Interaction volume radius: 5 \u00c5
Interaction volume height: 25 \u00c5
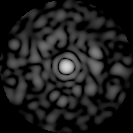
Disorder parameter: 0.8366